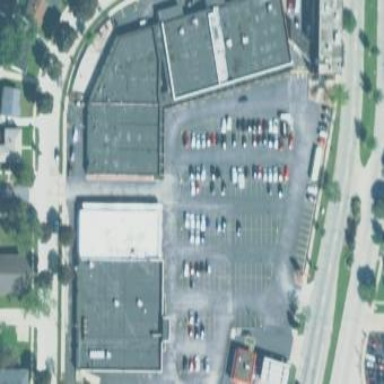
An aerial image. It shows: Parking area.